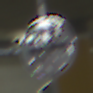
Verkehrszeichen: EndeUeberholverbot
Umgebung: Indoor, Special
Tageszeit: NotSpecified
Wetter: NotSpecified
Licht: Artificial
Jahreszeit: NotSpecified
Kontrast: HighContrast